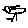
Label: bird